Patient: sex M, age 59
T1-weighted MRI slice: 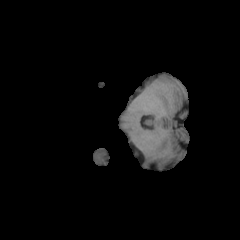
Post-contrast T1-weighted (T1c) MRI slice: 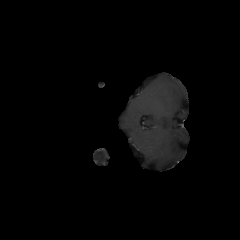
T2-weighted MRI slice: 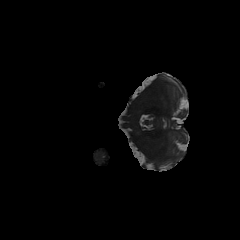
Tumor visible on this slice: no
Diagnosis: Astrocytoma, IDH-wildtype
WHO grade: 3